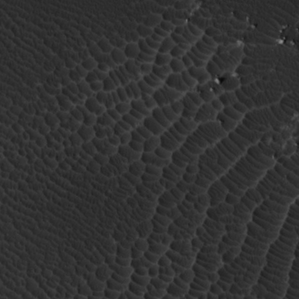
Label: non_frost